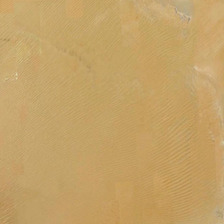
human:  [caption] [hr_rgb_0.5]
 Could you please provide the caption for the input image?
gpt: it is a large piece of yellow desert .

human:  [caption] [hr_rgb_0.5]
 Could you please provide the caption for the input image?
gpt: it is a large piece of yellow desert .

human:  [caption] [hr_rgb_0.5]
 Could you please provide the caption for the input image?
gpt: it is a large piece of yellow desert .

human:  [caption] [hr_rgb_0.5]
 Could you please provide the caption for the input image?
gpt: it is a large piece of yellow desert .

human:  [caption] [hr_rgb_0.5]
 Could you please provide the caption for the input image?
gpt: it is a large piece of yellow desert .